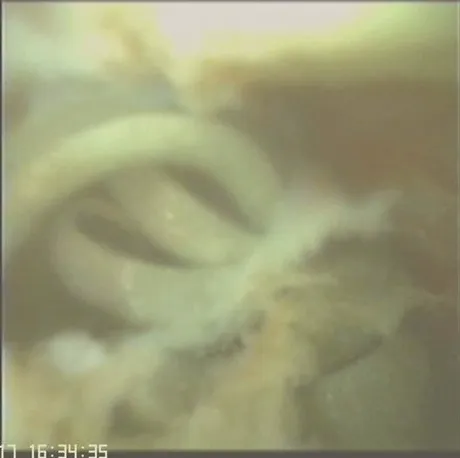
The video image of fURS and the coiled element.
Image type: endoscopy (arthroscopy)